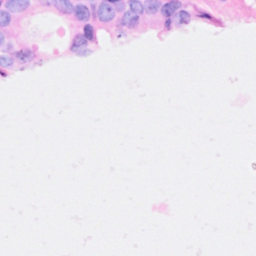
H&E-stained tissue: Breast